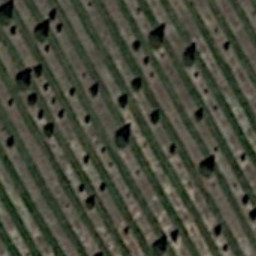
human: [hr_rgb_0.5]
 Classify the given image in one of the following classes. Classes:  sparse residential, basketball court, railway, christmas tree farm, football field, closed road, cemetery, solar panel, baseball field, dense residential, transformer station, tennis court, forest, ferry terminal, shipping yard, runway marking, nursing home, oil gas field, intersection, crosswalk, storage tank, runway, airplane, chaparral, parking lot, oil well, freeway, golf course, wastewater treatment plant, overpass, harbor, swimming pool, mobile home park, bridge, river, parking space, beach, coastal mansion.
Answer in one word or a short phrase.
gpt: christmas tree farm